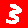
Digit: 3